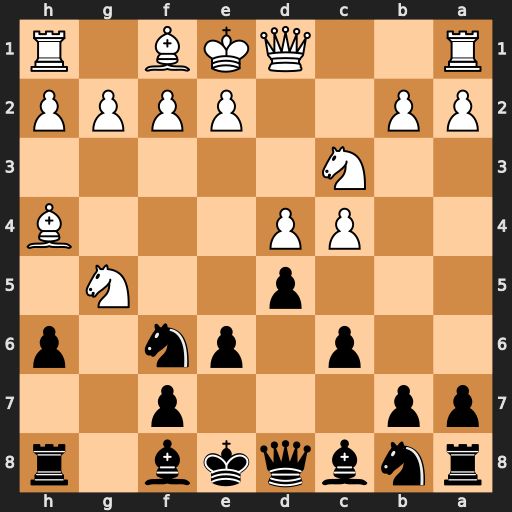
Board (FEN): rnbqkb1r/pp3p2/2p1pn1p/3p2N1/2PP3B/2N5/PP2PPPP/R2QKB1R
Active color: b
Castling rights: KQkq
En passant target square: -
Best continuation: hxg5